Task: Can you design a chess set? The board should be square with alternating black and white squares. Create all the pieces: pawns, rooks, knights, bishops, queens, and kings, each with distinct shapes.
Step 1402:
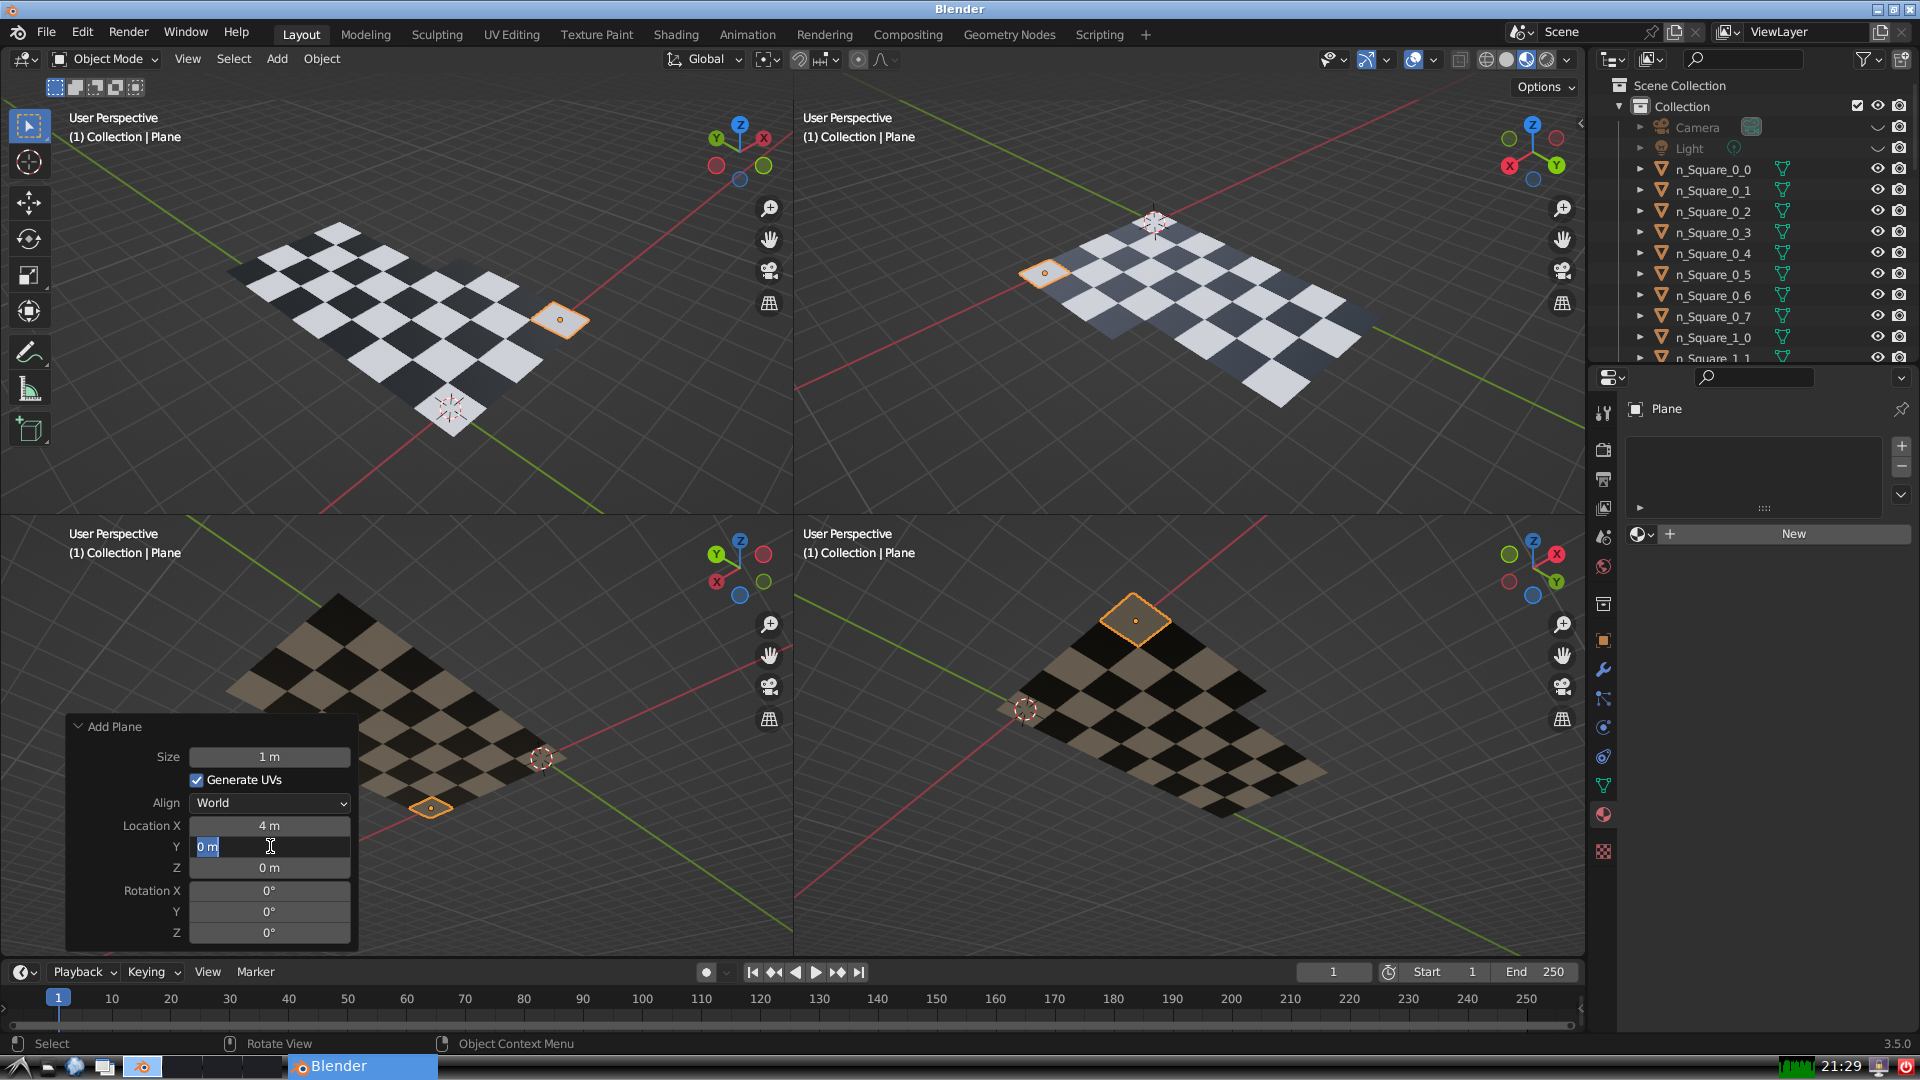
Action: input_text: 4.0